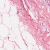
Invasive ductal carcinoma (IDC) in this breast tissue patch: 0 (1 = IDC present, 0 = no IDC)